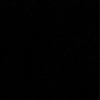
Label: dusty